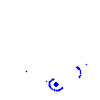
Particle: electron